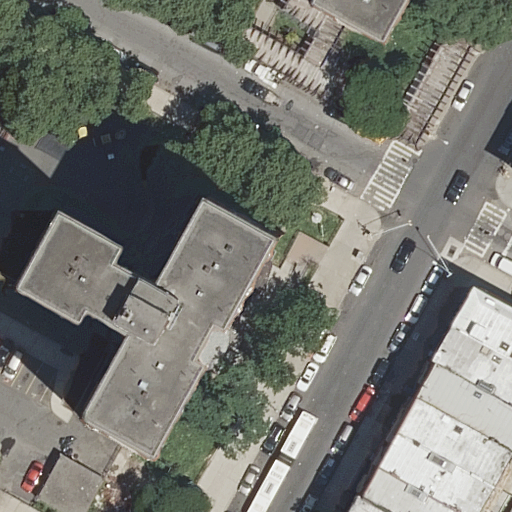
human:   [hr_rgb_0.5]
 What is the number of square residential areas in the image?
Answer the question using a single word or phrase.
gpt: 0

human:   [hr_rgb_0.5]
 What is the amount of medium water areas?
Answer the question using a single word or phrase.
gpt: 0

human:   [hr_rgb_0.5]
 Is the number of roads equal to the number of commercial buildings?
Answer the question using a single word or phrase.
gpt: no

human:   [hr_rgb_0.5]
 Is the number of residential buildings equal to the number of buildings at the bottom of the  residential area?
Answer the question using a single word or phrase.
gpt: no

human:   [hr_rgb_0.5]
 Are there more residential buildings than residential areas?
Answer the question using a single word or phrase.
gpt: yes

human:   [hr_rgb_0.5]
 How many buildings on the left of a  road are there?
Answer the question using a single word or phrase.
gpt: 3

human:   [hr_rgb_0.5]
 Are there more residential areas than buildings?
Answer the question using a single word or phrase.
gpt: no

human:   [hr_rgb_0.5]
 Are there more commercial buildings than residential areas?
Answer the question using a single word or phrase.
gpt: no

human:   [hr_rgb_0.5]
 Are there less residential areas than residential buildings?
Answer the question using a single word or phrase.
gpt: yes

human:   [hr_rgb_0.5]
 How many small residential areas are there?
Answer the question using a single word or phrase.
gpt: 1

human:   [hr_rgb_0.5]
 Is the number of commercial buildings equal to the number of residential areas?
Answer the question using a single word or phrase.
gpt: no

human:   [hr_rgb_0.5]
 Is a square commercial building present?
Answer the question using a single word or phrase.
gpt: no

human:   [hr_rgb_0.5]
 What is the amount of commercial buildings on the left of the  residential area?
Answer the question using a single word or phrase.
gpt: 0

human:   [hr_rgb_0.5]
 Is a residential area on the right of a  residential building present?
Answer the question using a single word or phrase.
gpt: no

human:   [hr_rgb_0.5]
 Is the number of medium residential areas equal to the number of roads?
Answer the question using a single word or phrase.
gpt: no

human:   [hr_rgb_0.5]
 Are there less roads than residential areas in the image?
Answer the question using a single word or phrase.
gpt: no

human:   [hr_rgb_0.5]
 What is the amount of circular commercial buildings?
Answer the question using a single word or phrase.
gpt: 0

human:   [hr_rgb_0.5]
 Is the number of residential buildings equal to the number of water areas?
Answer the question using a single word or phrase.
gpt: no

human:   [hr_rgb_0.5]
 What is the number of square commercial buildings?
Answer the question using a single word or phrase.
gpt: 0

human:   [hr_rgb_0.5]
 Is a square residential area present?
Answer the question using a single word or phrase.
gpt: no

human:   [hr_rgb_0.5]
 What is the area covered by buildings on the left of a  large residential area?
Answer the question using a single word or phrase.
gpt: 0m2

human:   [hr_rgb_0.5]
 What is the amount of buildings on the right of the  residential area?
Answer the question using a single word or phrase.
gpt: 10

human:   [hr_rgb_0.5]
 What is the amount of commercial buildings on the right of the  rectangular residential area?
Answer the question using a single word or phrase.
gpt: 0

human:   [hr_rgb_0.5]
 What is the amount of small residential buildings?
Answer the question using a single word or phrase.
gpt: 5

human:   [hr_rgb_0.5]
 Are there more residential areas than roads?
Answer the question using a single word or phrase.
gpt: no

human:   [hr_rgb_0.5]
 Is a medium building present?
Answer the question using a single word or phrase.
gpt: yes

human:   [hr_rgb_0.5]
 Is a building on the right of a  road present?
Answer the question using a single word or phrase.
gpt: yes

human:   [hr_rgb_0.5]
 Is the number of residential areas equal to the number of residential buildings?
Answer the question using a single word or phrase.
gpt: no

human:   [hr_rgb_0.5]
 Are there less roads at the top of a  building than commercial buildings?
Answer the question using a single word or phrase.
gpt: no

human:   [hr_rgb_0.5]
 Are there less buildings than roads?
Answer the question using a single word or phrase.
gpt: no

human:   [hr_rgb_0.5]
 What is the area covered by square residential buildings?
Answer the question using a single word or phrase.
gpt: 0m2

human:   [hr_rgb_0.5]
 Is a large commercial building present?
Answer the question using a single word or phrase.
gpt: no

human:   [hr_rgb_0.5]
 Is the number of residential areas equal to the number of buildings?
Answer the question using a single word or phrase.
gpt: no

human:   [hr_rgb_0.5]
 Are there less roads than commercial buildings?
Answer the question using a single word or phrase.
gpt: no

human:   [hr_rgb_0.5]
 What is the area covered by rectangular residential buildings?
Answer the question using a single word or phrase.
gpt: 996m2

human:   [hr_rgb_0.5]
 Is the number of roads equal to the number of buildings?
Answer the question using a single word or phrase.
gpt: no